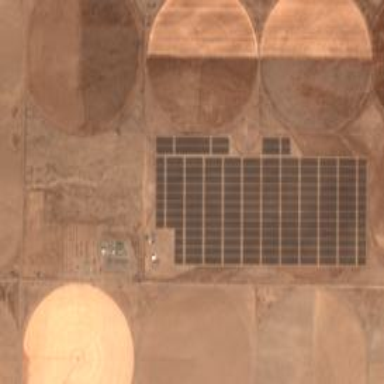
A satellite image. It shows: Solar power plant surrounded by fence.